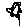
Label: flower